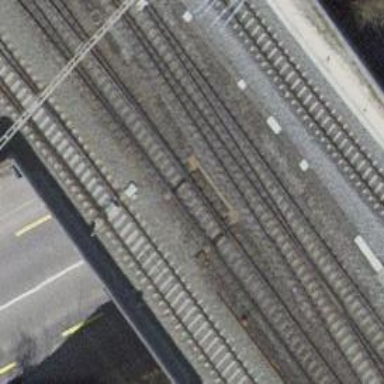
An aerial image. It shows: Railway switch.